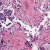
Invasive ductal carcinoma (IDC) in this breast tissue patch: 1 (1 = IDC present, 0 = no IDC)